Aerial crown-view tile of a tropical tree (Barro Colorado Island, Panama), acquired 20250124:
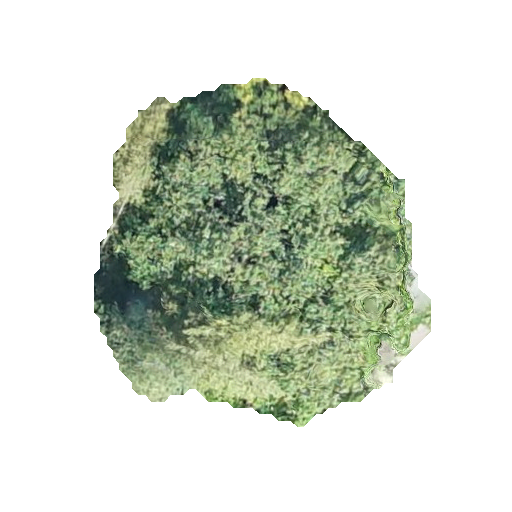
Species: Hieronyma alchorneoides
GBIF accepted scientific name: Hieronyma alchorneoides
Crown area: 128.614 m²